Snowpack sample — Loveland Pass, Silver Plume, Colorado, USA (1/12/25, 11:40 AM MST)
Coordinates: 39.66, -105.88
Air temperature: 7 °F
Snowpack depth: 140 cm
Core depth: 10 cm
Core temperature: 41 °F
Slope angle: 11°, slope face: 30°
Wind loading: high
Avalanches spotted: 2
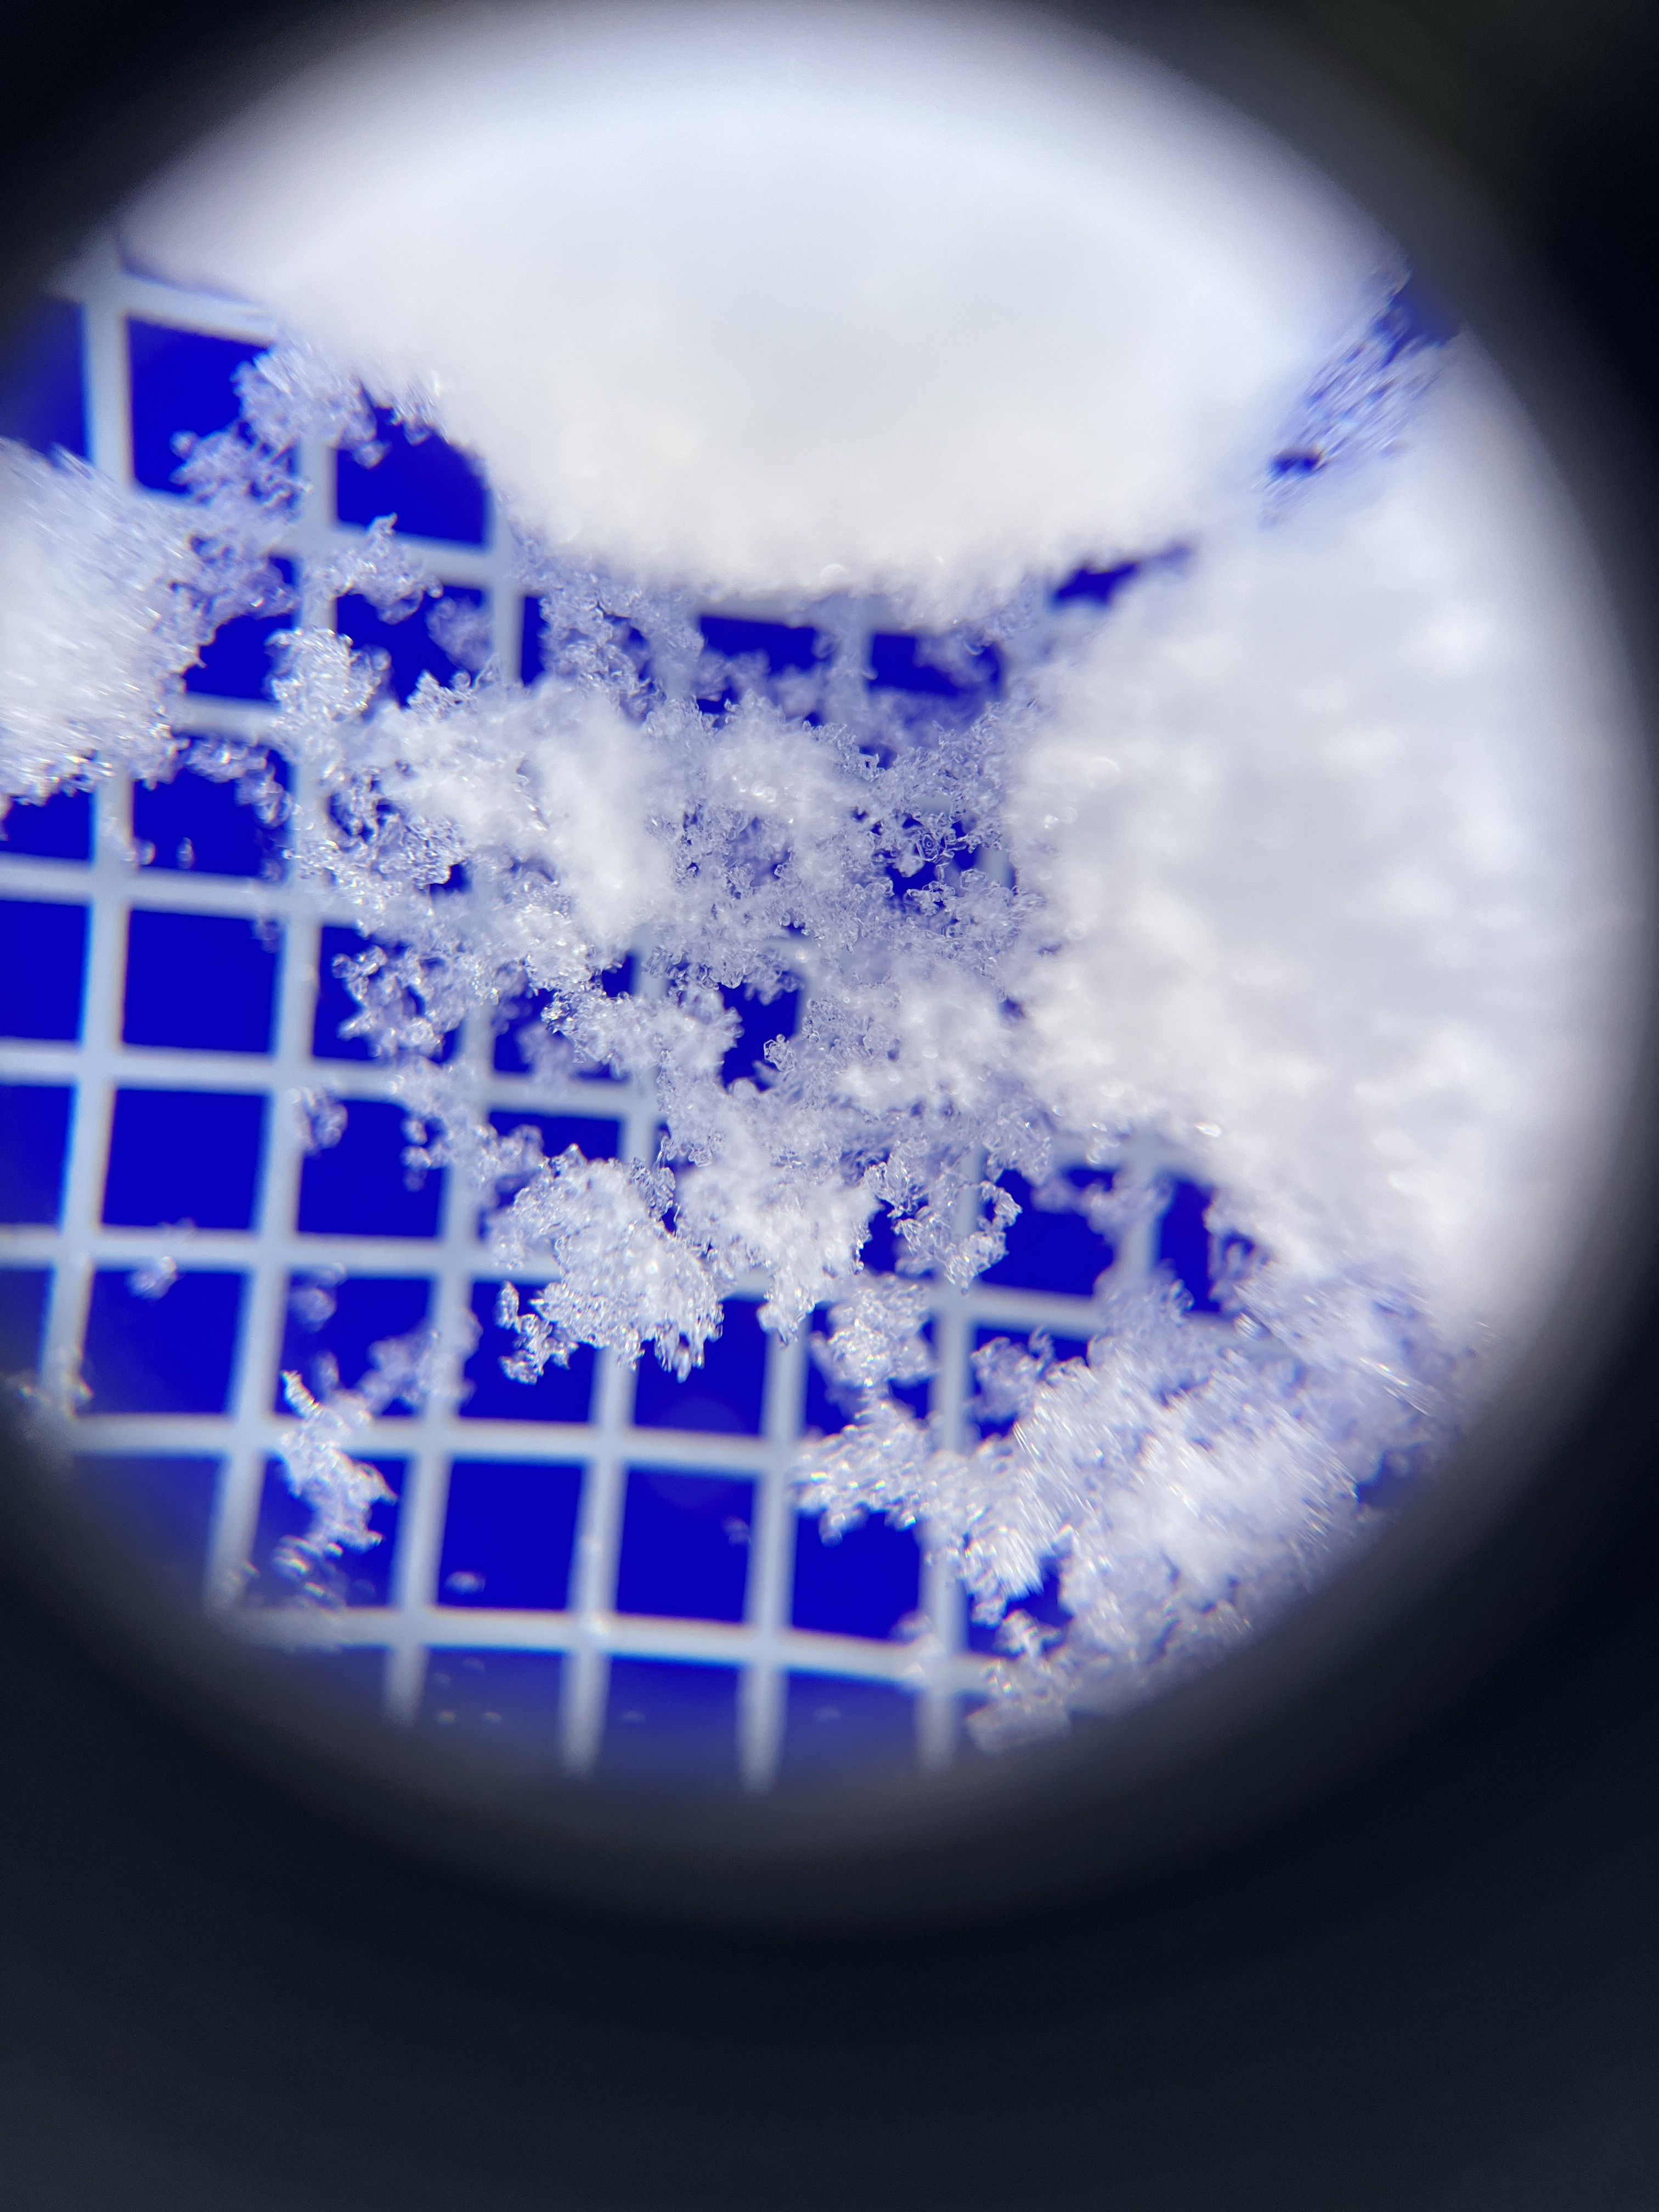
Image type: magnified_profile
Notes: Pilot using slightly modified coring method that took too large segment for snow profile picturing, advised not to use in higher level models. Two avalanche on south face nearby, partially cloudy with light snow in the last 24 hours. Lots of wind loading on eastern features.